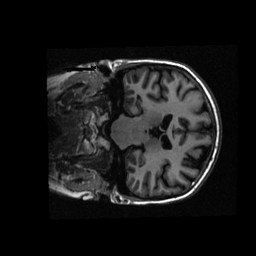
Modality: T1w
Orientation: coronal